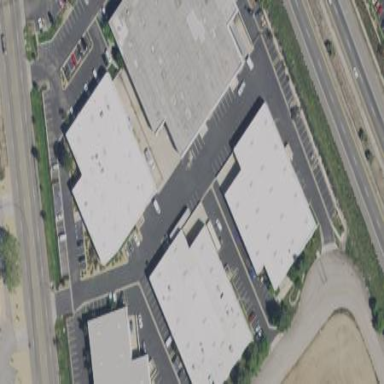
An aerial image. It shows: Industrial building.